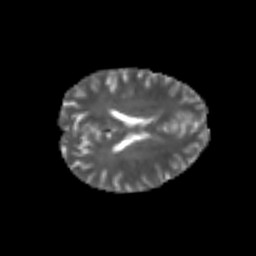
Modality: T2w
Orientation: axial
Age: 25
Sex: male
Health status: healthy